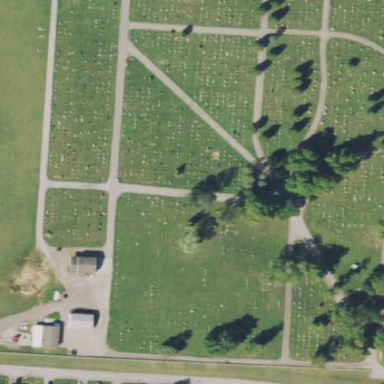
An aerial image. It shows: Cemetery.